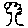
Label: tree